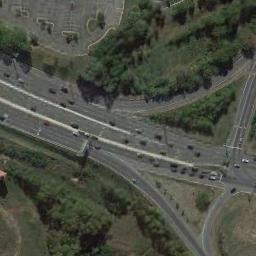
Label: overpass